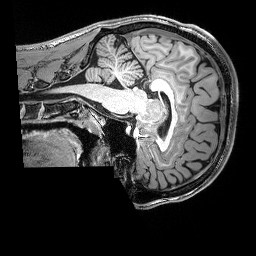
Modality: T1w
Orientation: sagittal
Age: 26
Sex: male
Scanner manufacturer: siemens
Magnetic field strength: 3 T
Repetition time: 2.5 s
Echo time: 0.00343 s